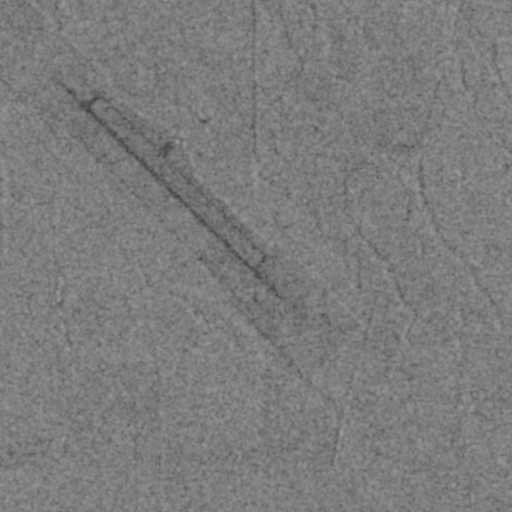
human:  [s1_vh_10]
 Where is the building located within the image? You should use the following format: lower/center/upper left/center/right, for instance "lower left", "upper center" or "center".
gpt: The building is located in the upper center of the image.
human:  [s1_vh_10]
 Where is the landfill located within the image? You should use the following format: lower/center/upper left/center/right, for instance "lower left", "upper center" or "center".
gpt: There is no landfill in the image.

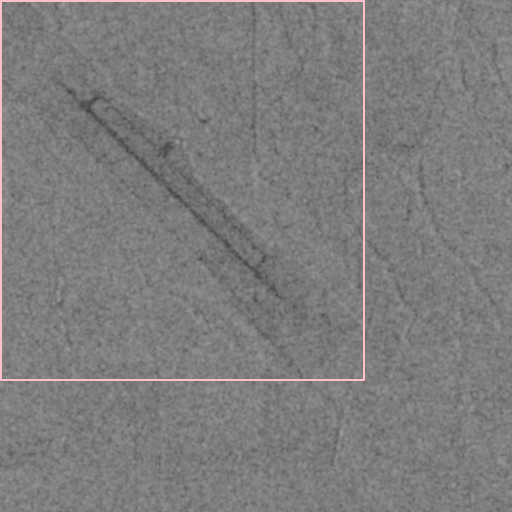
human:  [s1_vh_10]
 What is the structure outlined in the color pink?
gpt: The structure outlined in pink is an airport.
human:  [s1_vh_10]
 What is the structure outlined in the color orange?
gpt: There is no orange outline.